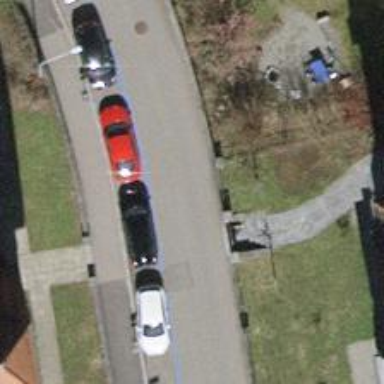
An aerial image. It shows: Parking lane designated for parking.